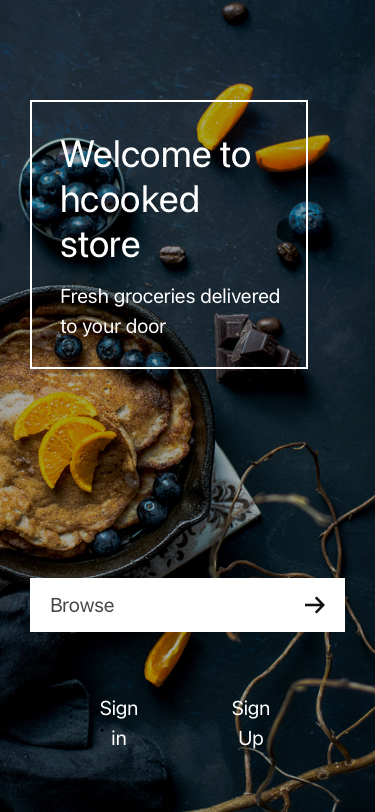
Text in this UI design:
Sign Up
Sign in
Browse
Fresh groceries delivered to your door
Welcome to
hcooked
store